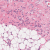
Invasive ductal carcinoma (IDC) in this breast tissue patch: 1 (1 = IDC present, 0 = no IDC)